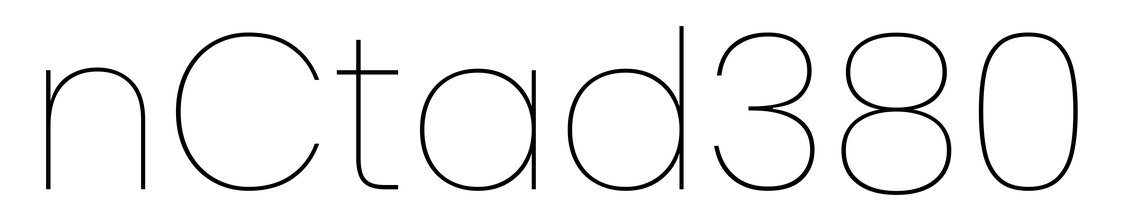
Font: Poppins-Thin